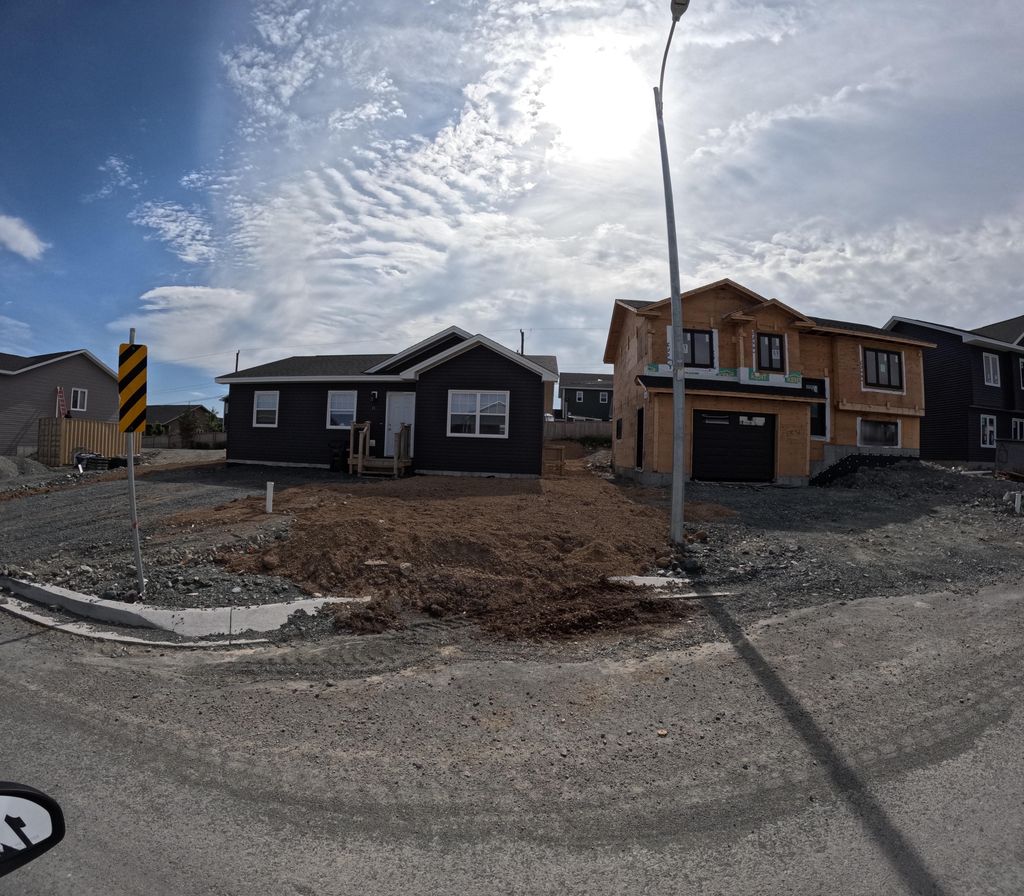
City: st_johns